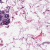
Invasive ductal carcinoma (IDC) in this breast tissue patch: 0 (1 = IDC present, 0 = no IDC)